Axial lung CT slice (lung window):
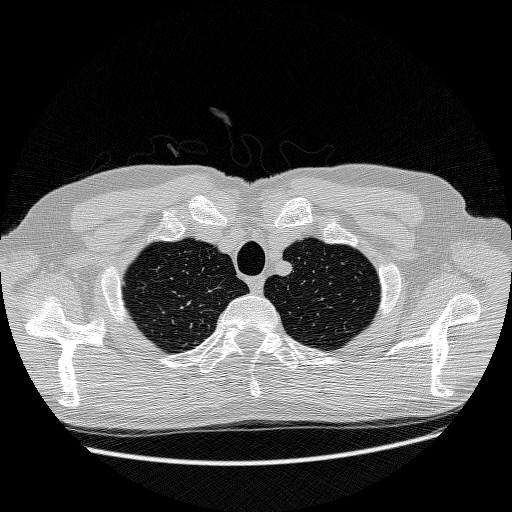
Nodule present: no